Question: As picture shown, I have an hierarchy of inherited classes. I am looking for a general rule as 'up to down' or 'down to up' rules.
I mean,
'''
Child ch;
Parent p=(Parent ) ch;
'''
OR
'''
Parent p;
Child ch=(Child ) p;
'''

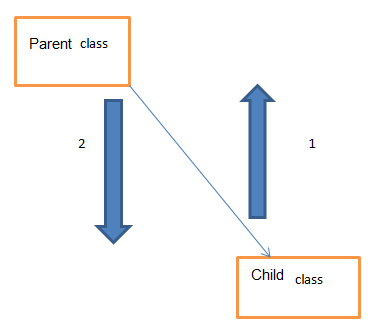
Answer: You can always implicitly cast a reference of type 'Child' to a reference of type 'Parent'. You can explicitly cast a reference of type 'Parent' to a reference of type 'Child', but this may fail at run time with a 'ClassCastException' if the object referenced is not in fact a 'Child'.
It may be helpful to illustrate this is the case, though.
What does it really mean to have a reference of type 'Parent'? It basically means that you can use any of the methods that 'Parent' defines (I'm doing a bit of glossing over here, especially with respect to fields and 'null's). If 'Child extends Parent', then it inherits all of those methods. So, it's always safe to treat an object of type 'Child' as if it were an object of type 'Parent', since any method that you'd want to use from that 'Parent' reference must exist on the 'Child' object, too.
'''
Child c = getSomeObject();
Parent p = c;
p.doSomethingParental();
'''
Even though the reference 'p' points to a 'Child' object, that 'Child' inherits the 'doSomethingParental' method, so this code works fine.
How about the other way around? Well, let's say that 'Child extends Parent' and adds a method 'beAGoodChild()'. Now you have a 'Parent' reference, and you want to cast it to 'Child':
'''
Parent p = getSomeOtherObject();
Child c = (Child) p;
c.beAGoodChild();
'''
Obviously, that last line can only work if 'c' really is a 'Child' (and not just a plain ol' 'Parent'). If it's not, then the reasonable place to catch that mistake is in the second line, where we do the casting. That makes it easier to spot bugs quicker; rather than spotting them when we try to use a method they don't have (which could happen long after the casting happened), it's nicer if we catch them at the cast time, and then have a guarantee that any call to 'c.beAGoodChild()' will always succeed. Basically, it lets you ignore the question of "is this really a Child?" except at certain specific instances (namely, when casting).